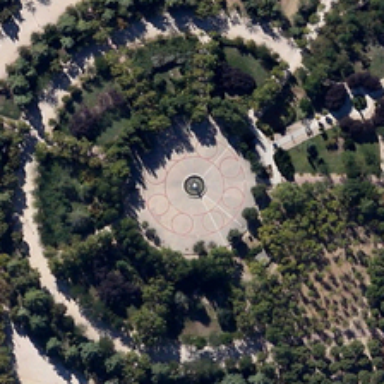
The circular square is surrounded by some rings of trees .